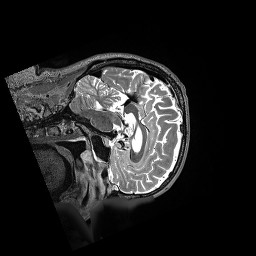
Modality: T2w
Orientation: sagittal
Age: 54
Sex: female